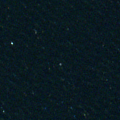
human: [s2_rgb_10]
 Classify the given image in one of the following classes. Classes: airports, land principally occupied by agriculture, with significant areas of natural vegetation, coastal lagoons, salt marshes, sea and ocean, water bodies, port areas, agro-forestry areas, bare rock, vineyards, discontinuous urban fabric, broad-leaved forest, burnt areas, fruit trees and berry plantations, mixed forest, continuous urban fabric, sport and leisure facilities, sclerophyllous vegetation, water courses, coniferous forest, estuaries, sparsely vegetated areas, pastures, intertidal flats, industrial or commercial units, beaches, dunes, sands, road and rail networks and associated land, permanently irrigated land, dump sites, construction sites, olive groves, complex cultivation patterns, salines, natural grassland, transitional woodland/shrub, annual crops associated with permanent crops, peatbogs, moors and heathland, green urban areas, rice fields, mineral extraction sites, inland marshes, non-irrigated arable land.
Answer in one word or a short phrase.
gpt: sea and ocean